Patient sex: F
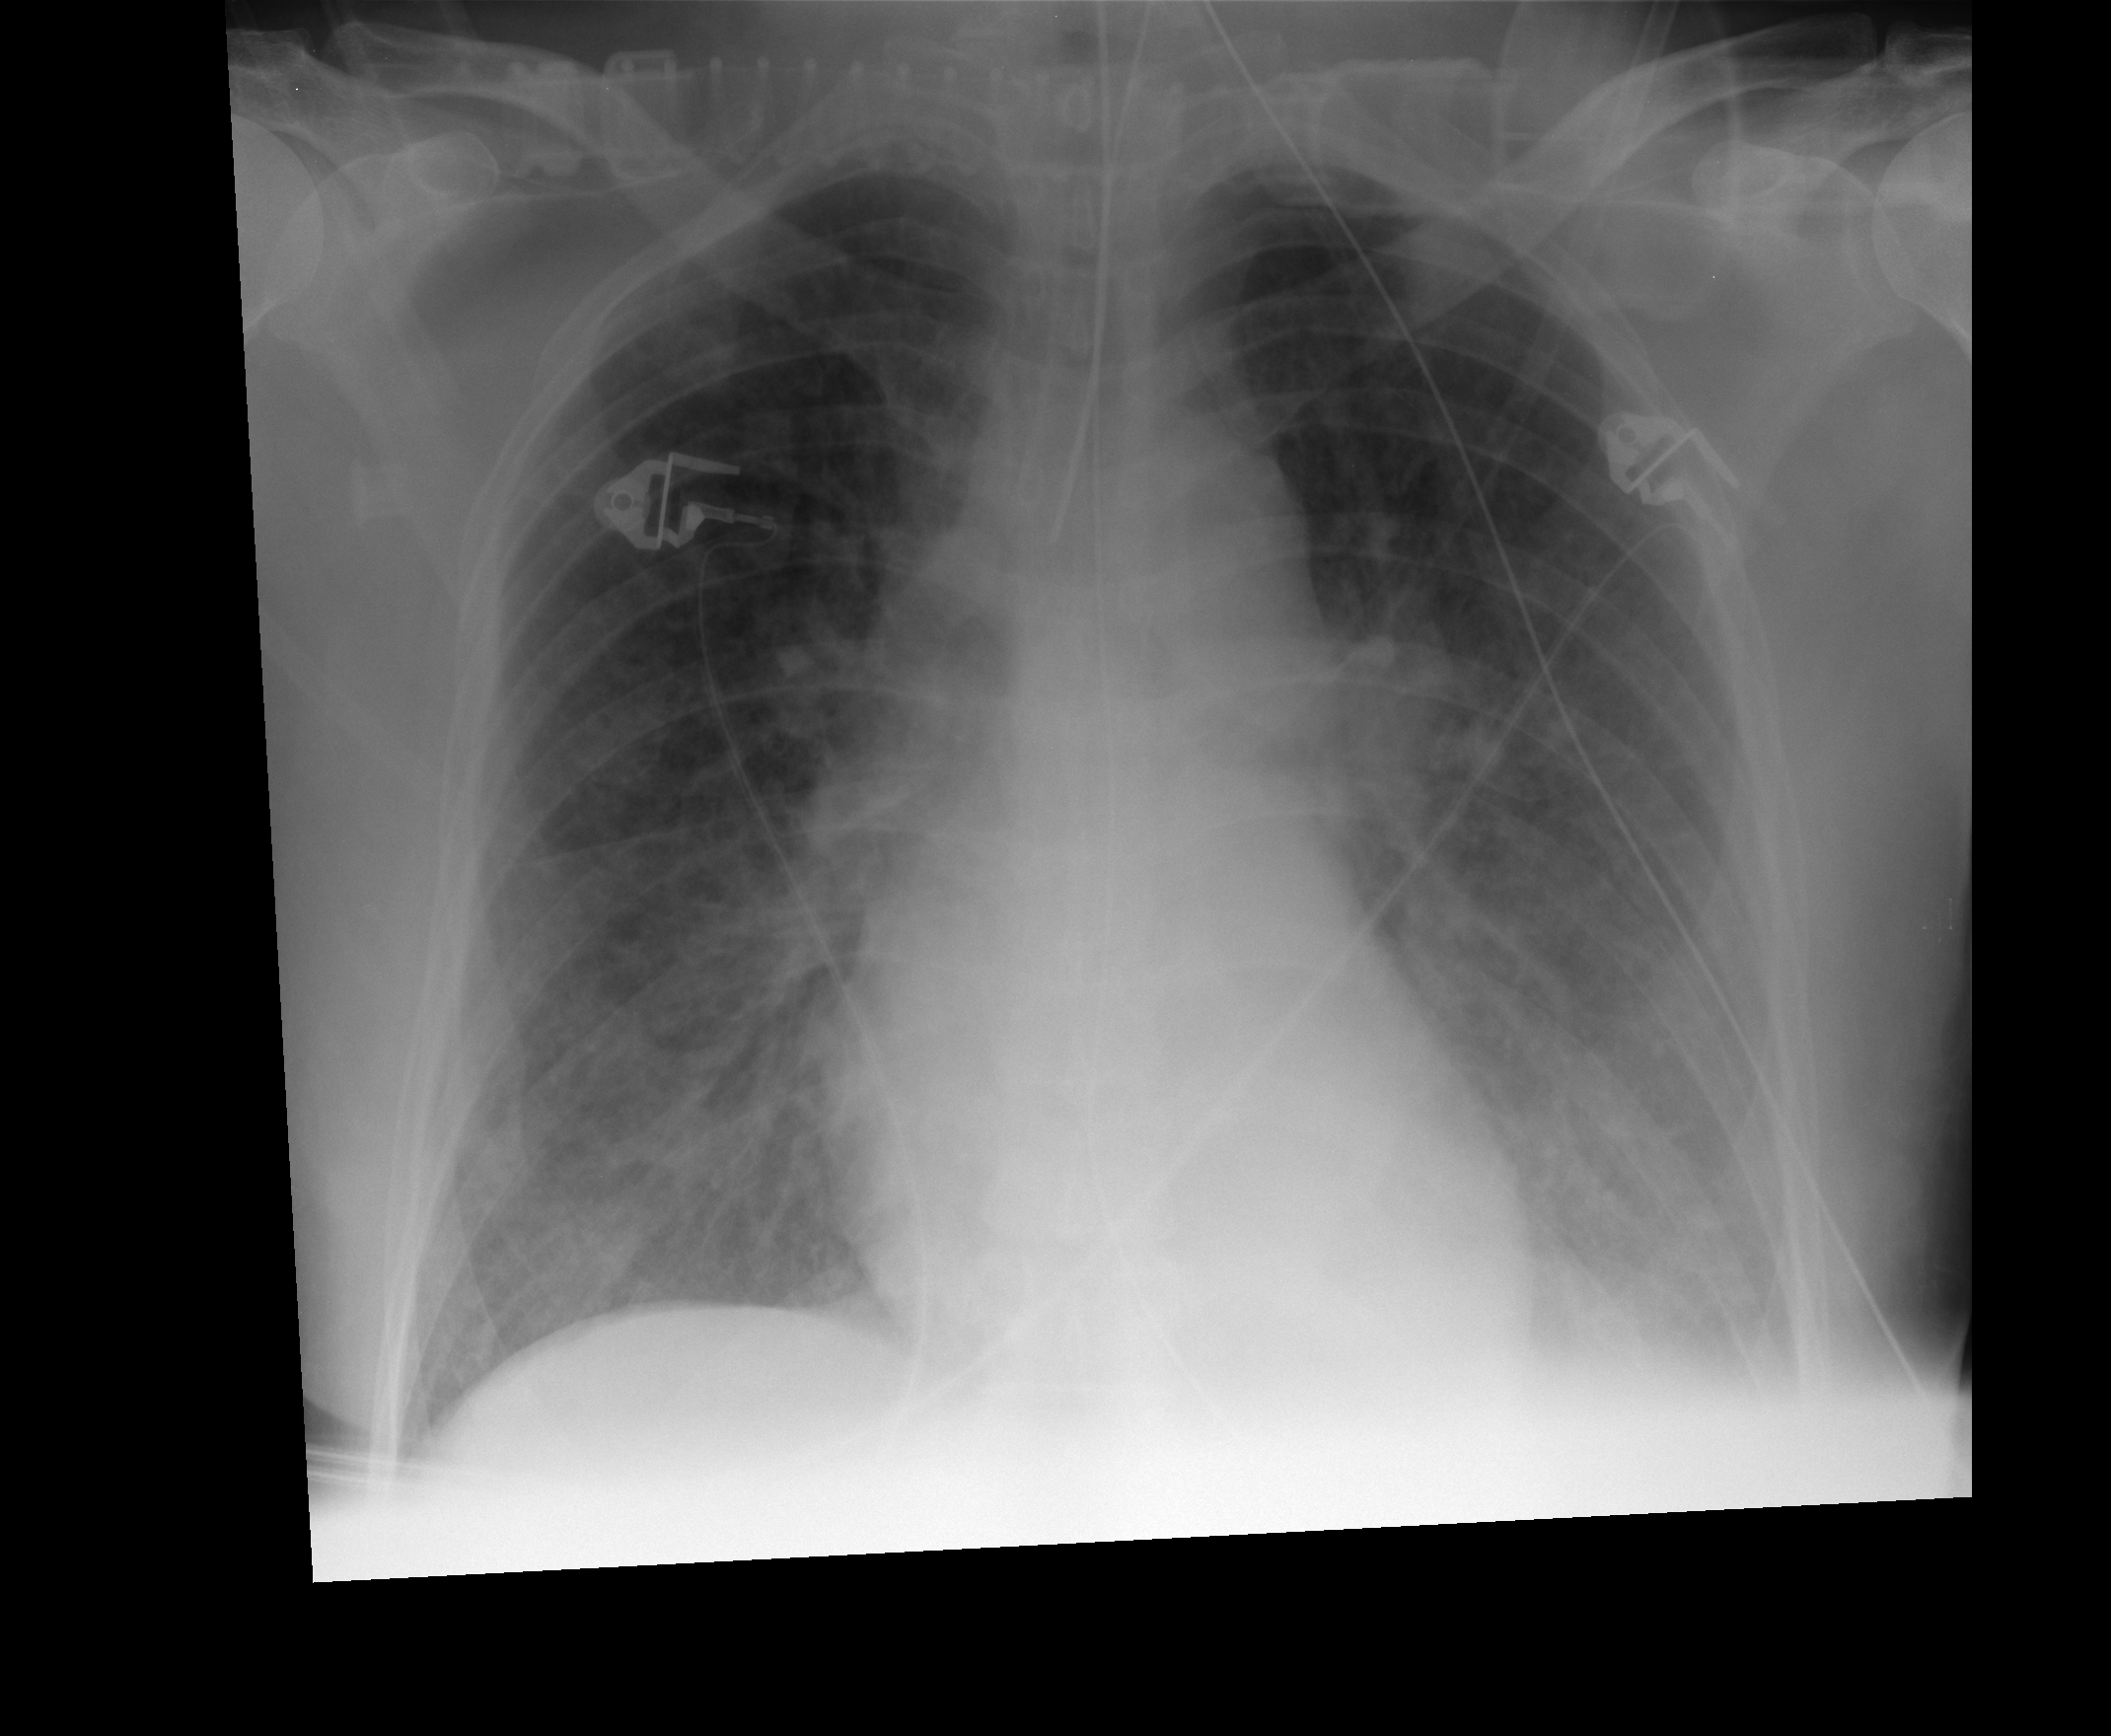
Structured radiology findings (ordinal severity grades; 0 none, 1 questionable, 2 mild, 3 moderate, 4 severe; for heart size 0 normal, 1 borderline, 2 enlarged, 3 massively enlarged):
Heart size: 1
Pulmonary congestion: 1
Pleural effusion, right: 0
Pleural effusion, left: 1
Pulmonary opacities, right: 2
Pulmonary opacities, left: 1
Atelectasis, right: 0
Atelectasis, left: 2